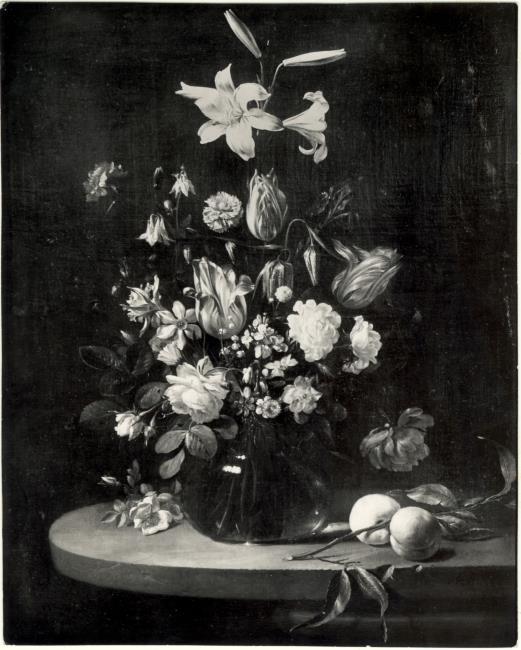
Title: Bloemen in een glazen vaas, met twee perziken op een stenen tafel
Artist: Jan Olis Bron: Fred G. Meijer (1999-08)
Earliest date: 1660
Latest date: 1662
Genre: painting
Keywords: flower piece, vase, on a stone table, carnation, rose, tulip, columbine, lilium candidum, anemone, narcissus, iris, fritillaries, pot marigold, peach, glassware